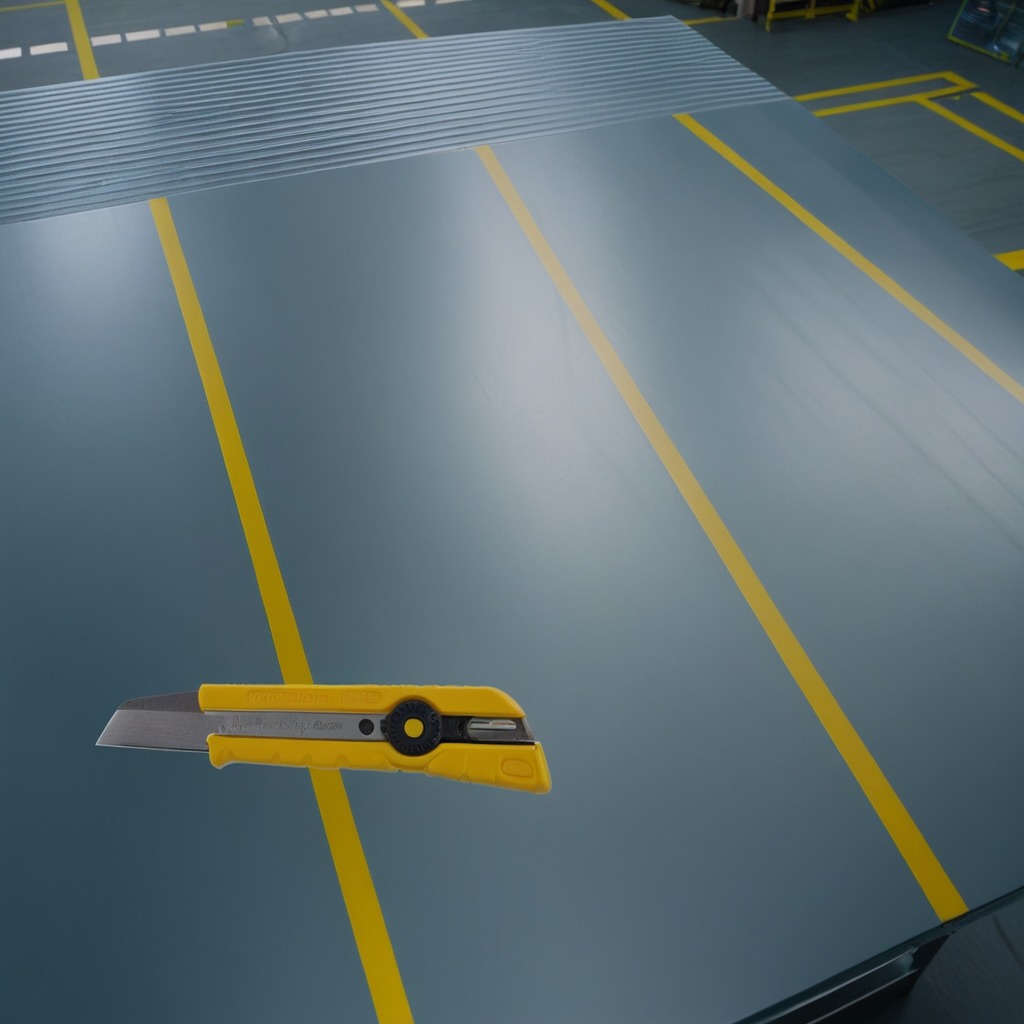
A utility knife is lying on a toolbox surface in an airplane hangar workshop 8K.